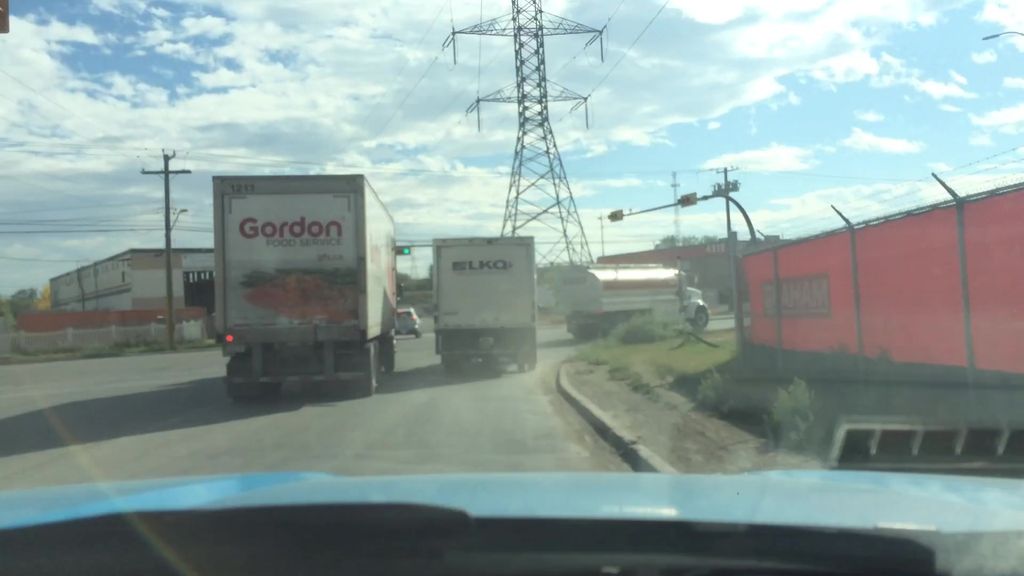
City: calgary